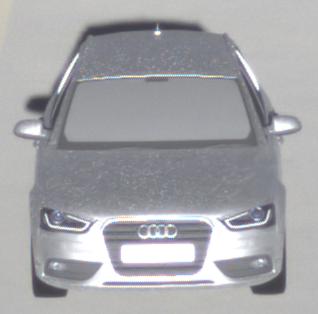
Make: Audi
Model: A4 Avant 1.8 TFSI
Detailed model: A4 (B8) Avant
Model produced from: 2012/02
Model produced until: 2015/04
Doors: 5
Color: white
Road condition: dry road
Daytime: sunrise or sunset
Contrast: high contrast